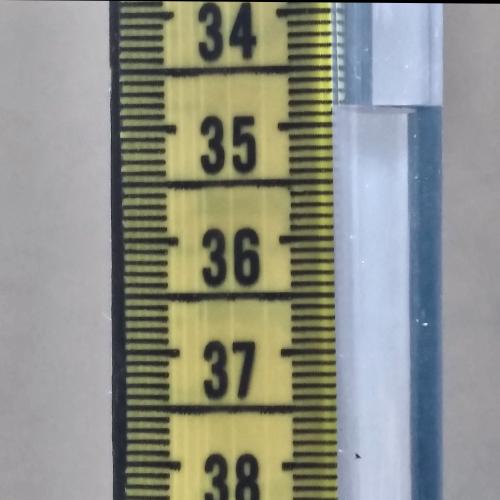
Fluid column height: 34.9 cm